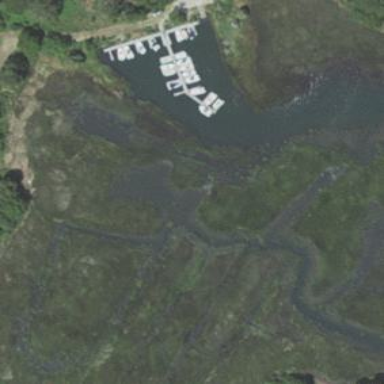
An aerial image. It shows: Saltmarsh wetland area.